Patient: sex F, age 39
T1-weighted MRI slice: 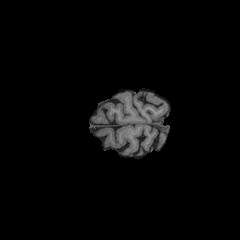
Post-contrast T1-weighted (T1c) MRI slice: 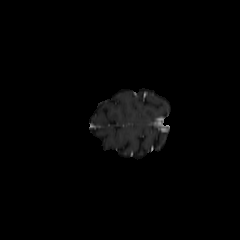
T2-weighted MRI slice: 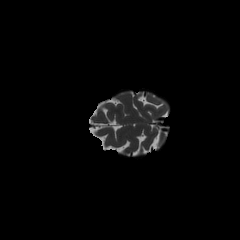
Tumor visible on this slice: no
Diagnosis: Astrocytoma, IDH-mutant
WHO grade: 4